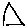
Label: triangle